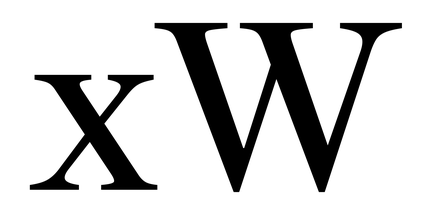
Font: LibreCaslonText_Regular